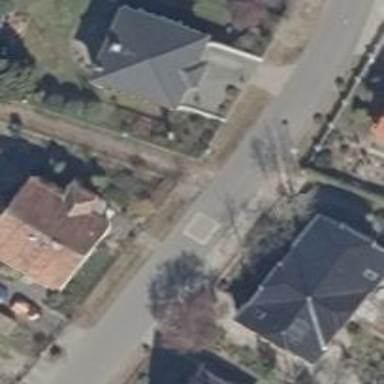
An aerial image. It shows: Table-style traffic calming feature.